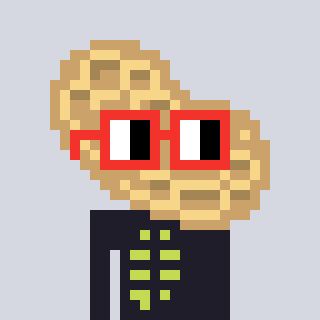
a pixel art character with square red glasses, a peanut-shaped head and a grayscale-colored body on a cool background